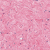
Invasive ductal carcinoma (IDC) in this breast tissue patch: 0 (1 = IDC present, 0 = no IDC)